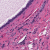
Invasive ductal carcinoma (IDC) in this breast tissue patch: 1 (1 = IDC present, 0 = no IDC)